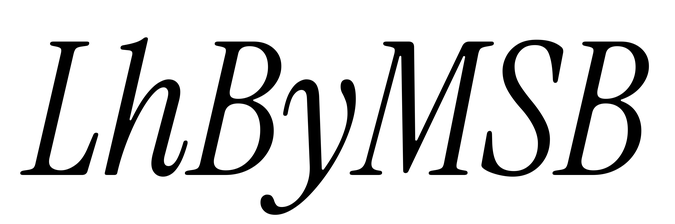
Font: InstrumentSerif-Italic